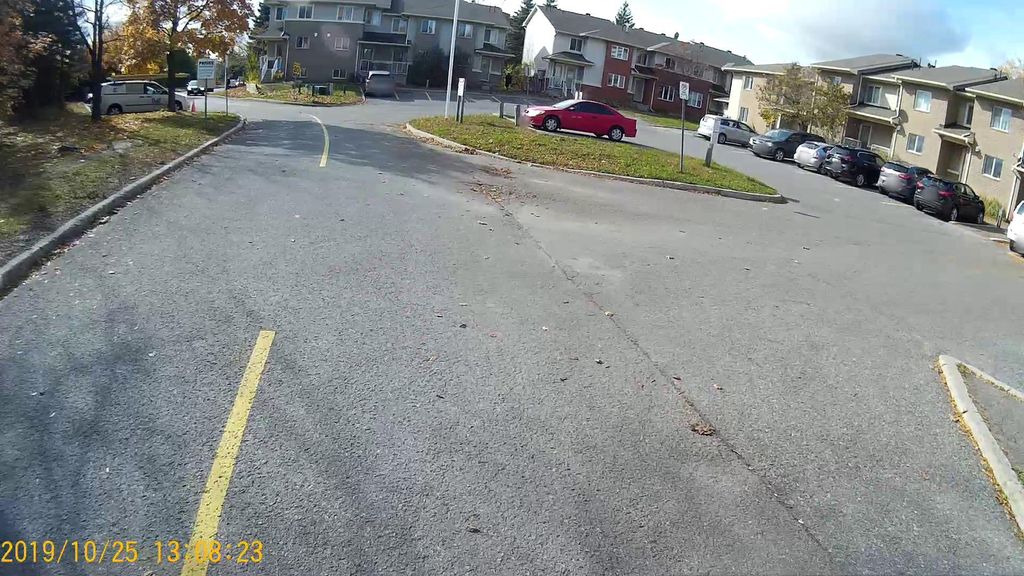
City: ottawa-gatineau